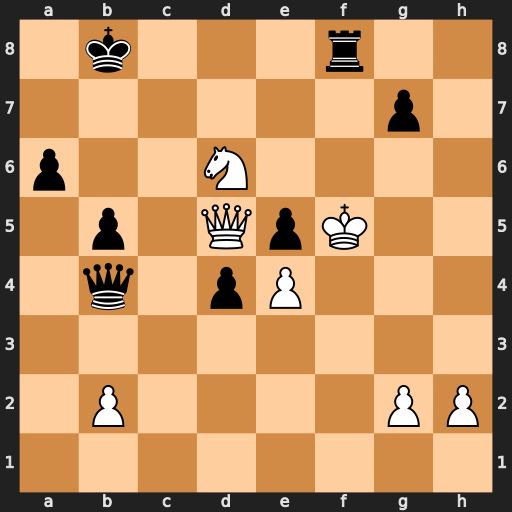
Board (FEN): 1k3r2/6p1/p2N4/1p1QpK2/1q1pP3/8/1P4PP/8
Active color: w
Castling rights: -
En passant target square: -
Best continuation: Kxe5 Re8+ Nxe8